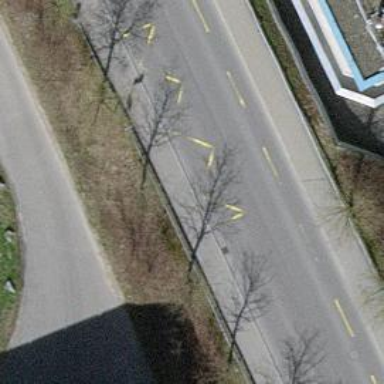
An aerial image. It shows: Platform for public transport on the road.